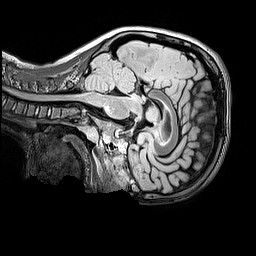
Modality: FLAIR
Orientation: sagittal
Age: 9
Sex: male
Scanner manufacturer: siemens
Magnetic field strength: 3 T
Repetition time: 5 s
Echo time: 0.388 s